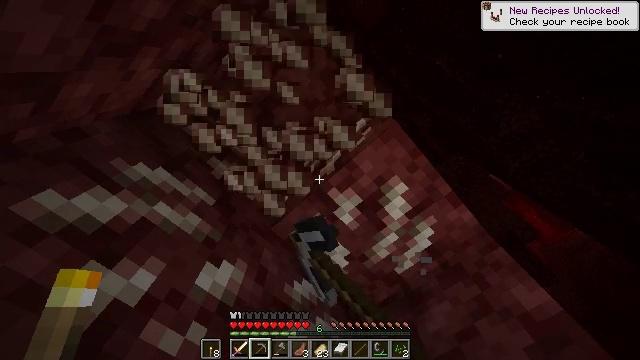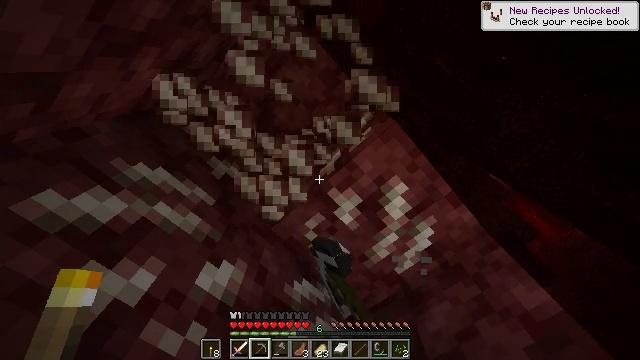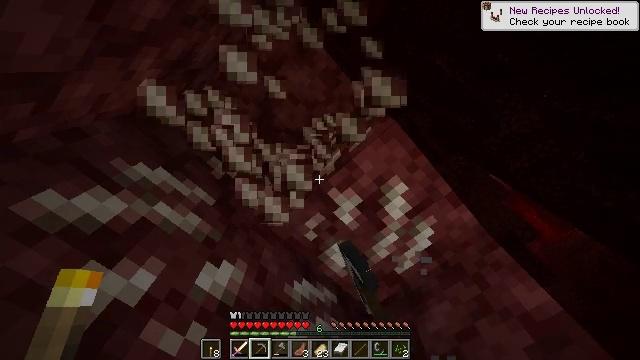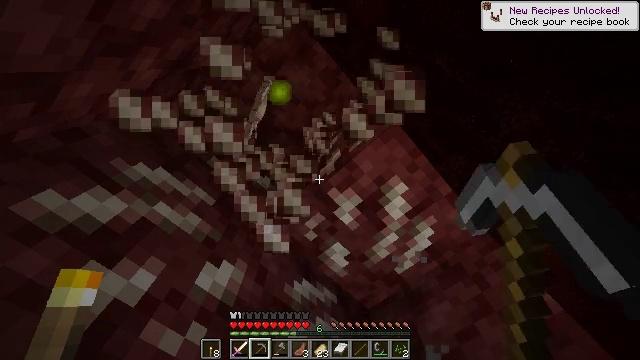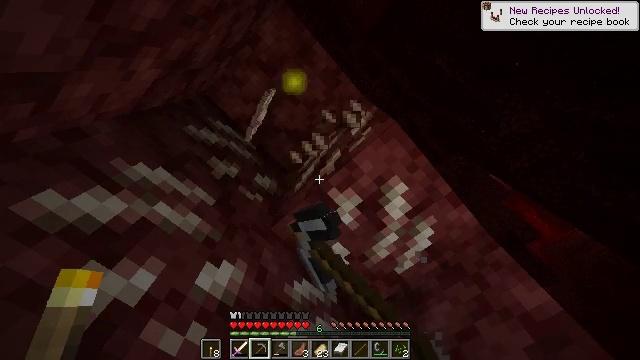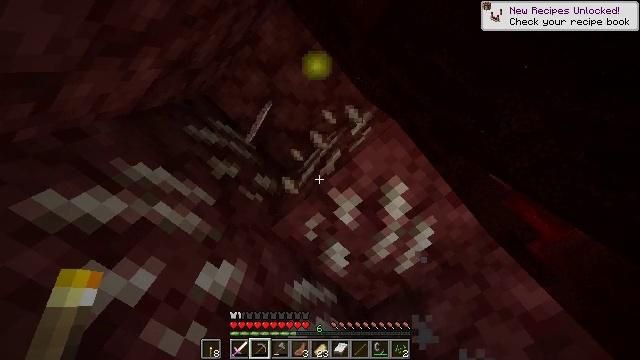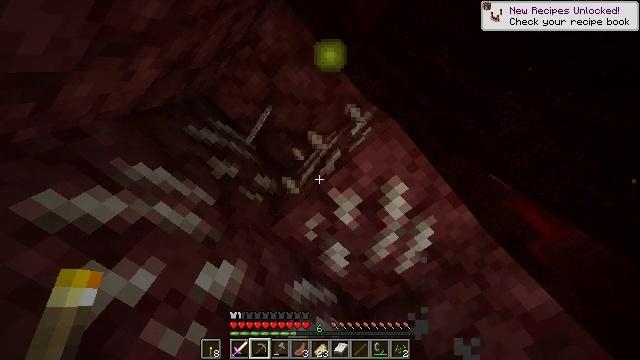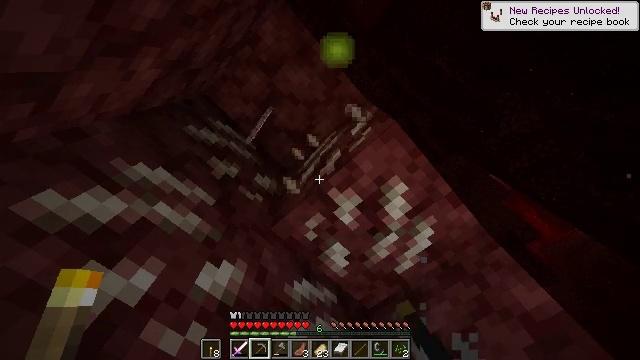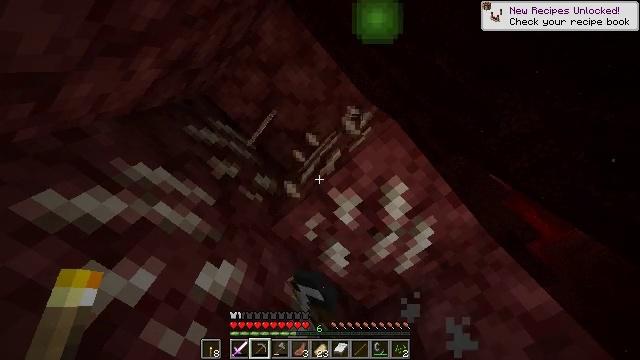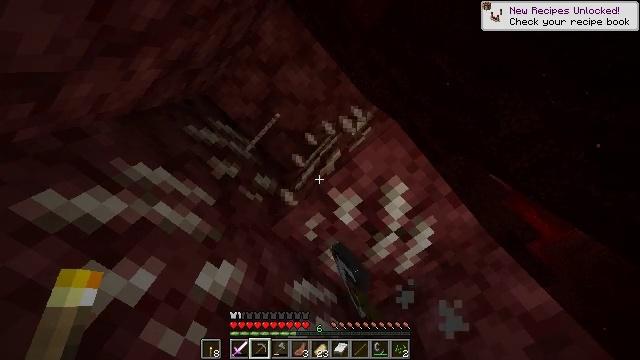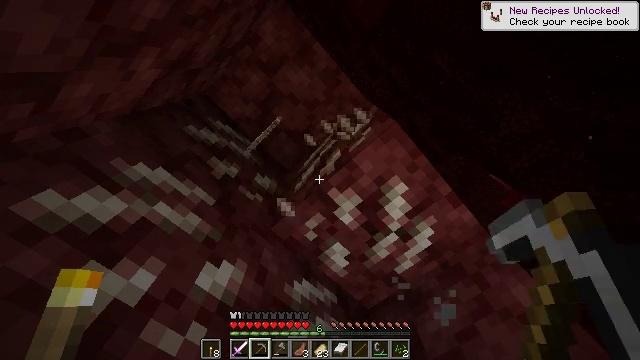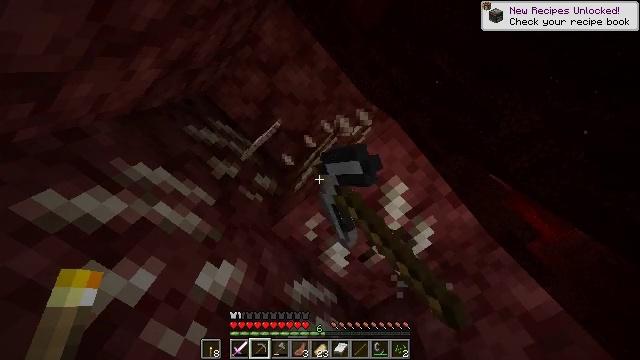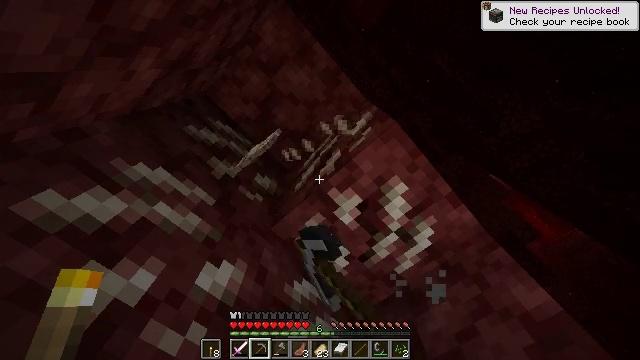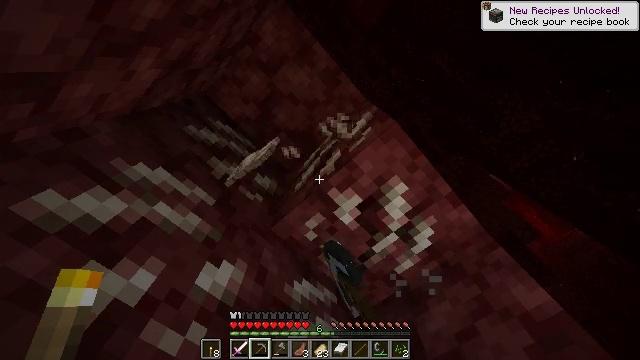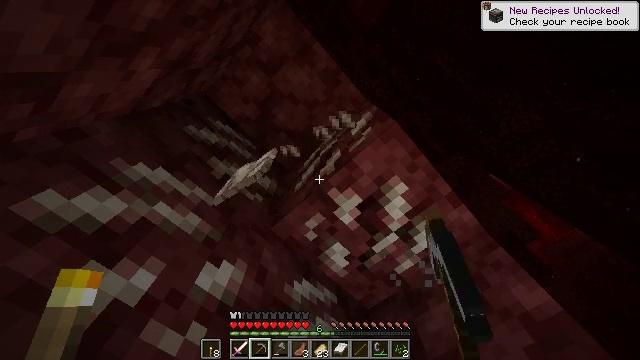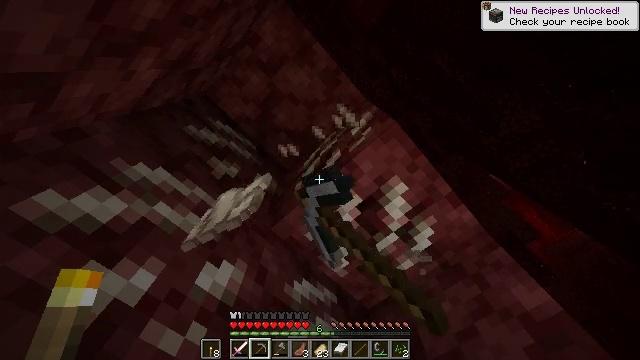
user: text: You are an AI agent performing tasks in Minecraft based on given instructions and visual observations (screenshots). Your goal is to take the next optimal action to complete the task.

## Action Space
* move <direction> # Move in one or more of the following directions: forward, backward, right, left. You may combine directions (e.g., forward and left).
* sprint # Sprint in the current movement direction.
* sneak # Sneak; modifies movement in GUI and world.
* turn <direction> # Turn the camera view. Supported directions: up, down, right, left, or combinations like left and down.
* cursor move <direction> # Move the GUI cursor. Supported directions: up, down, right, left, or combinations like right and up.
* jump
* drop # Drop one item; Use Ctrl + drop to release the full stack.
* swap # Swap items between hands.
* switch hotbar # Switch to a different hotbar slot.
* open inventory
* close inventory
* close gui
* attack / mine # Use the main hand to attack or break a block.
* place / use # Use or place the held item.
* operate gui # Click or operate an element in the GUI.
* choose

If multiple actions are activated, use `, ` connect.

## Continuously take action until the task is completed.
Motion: motion action
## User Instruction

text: Break the nether quartz ore block.
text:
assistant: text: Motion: attack / mine
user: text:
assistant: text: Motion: attack / mine
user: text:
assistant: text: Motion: attack / mine
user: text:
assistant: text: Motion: attack / mine
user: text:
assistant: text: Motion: attack / mine
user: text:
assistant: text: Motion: attack / mine
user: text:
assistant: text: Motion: attack / mine
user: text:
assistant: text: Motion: attack / mine
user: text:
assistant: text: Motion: attack / mine
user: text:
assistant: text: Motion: attack / mine
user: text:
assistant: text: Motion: attack / mine
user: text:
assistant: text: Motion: attack / mine
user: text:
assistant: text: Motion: attack / mine
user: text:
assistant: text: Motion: attack / mine
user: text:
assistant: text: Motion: attack / mine
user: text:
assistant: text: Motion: attack / mine
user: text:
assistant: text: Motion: attack / mine
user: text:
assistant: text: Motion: attack / mine
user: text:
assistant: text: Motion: attack / mine
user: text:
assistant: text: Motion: attack / mine
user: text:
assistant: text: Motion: attack / mine
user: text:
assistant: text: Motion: attack / mine
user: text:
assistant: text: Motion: attack / mine
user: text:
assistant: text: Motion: attack / mine
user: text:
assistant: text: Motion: attack / mine
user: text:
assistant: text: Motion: attack / mine
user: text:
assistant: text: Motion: attack / mine
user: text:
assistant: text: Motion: attack / mine
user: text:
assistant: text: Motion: attack / mine
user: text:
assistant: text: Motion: attack / mine